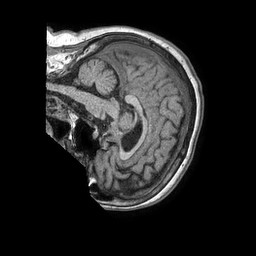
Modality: T1w
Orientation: sagittal
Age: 61
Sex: female
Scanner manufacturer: philips
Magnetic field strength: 1.5 T
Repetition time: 0.007684 s
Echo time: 0.003497 s